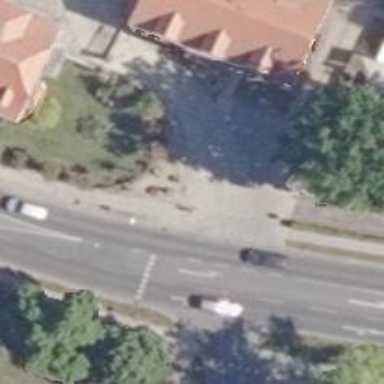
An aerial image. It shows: Sidewalk.